四年级 · 组合几何学
在钉子图上围一围, 请你再找一个点 $\mathrm{D}$, 使四边形 $\mathrm{ABCD}$ 成为不同的四边形。

平行四边形


任意梯形

直角梯形

等腰梯形
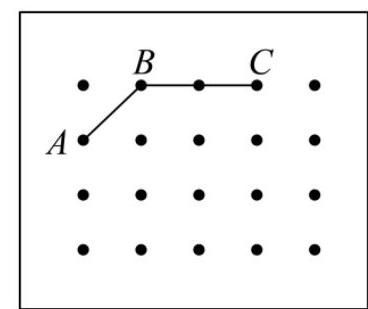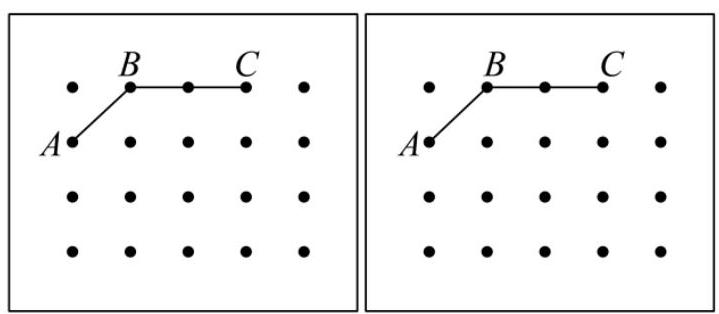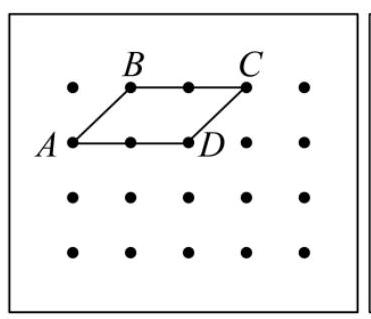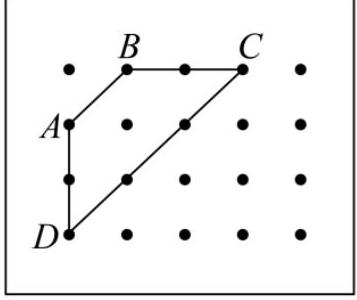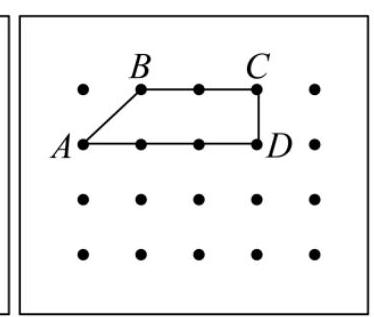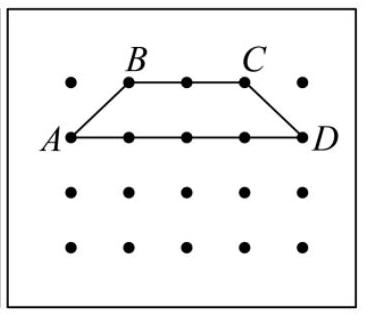
答案: 见详解【分析】两组对边分别平行的四边形叫做平行四边形。只有一组对边平行的四边形叫做梯形。一腰垂直于底的梯形叫直角梯形。一组对边平行 (不相等), 另一组对边不平行但相等的四边形叫做等腰梯形; 根据定义找到 D 点, 围出图形即可。【详解】平行四边形任意梯形直角梯形等腰梯形 (画法不唯一)【点睛】熟悉平行四边形和各种梯形的定义是解答此题的关键